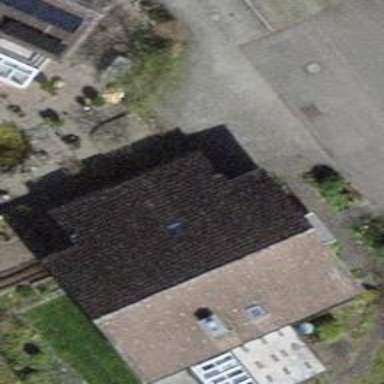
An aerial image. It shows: Building with saltbox-shaped roof.